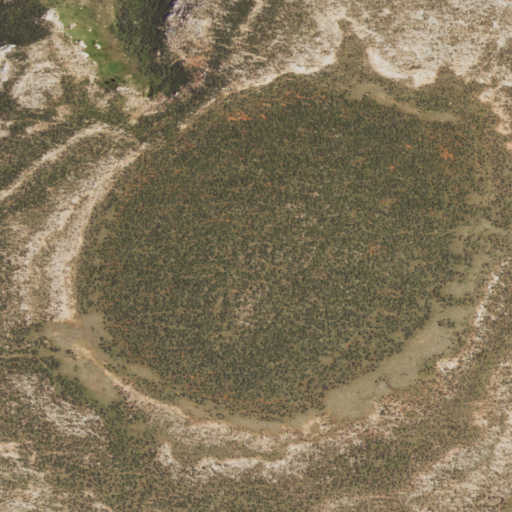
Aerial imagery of mountain in Wyoming named Mesa Mountain containing shrub and grassland